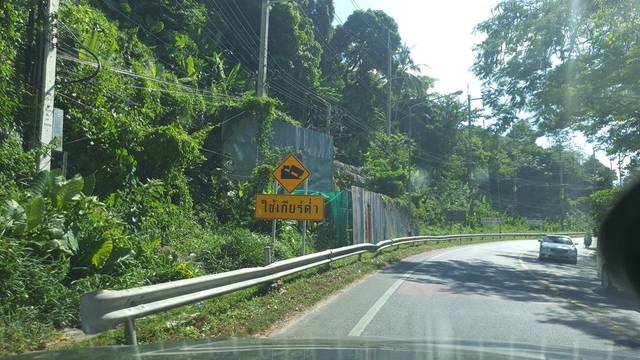
Region: Thailand
Coordinates: 7.973, 98.279